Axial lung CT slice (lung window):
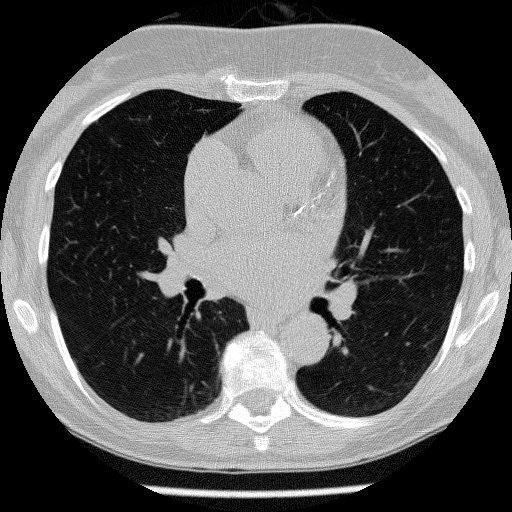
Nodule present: no